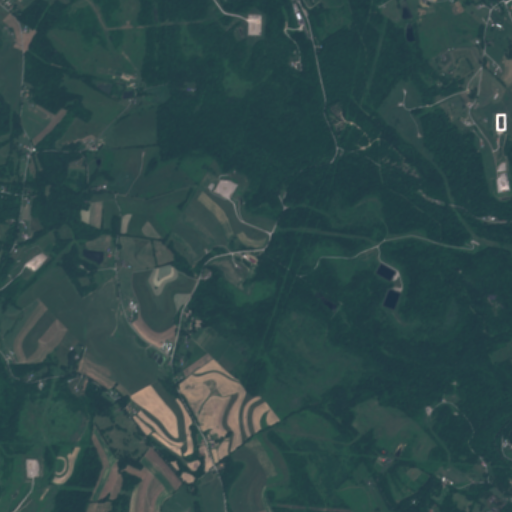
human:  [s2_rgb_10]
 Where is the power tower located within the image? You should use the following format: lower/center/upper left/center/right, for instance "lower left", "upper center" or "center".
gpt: The power tower is located in the lower left of the image.
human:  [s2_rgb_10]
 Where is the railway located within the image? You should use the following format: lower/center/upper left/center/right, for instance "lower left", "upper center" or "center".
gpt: The railway is located in the right of the image.
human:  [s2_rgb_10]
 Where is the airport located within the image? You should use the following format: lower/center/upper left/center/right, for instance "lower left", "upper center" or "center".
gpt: There is no airport in the image.